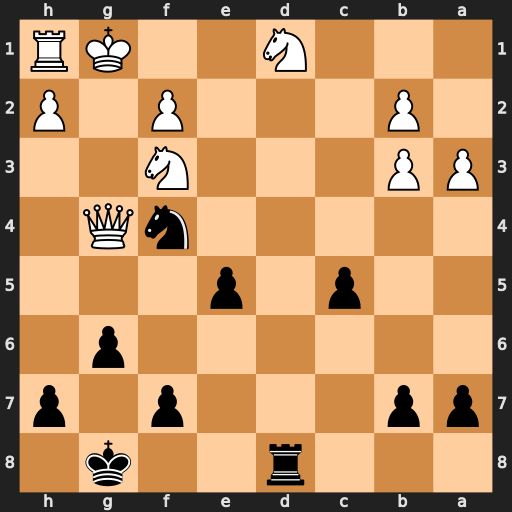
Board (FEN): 3r2k1/pp3p1p/6p1/2p1p3/5nQ1/PP3N2/1P3P1P/3N2KR
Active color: b
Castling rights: -
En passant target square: -
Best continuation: Rxd1+ Ne1 Rxe1#